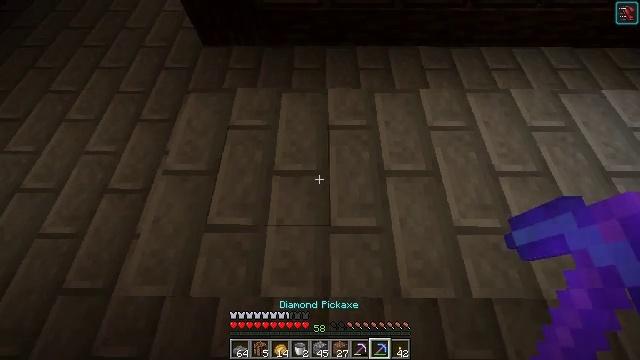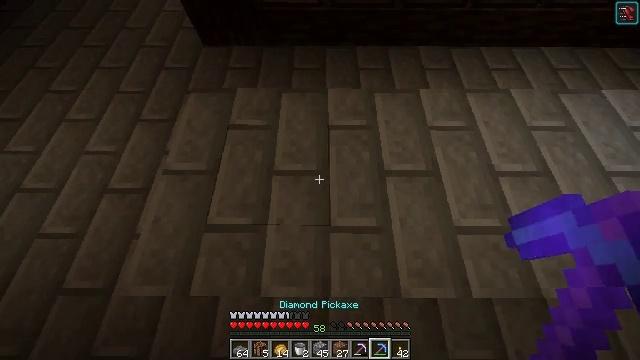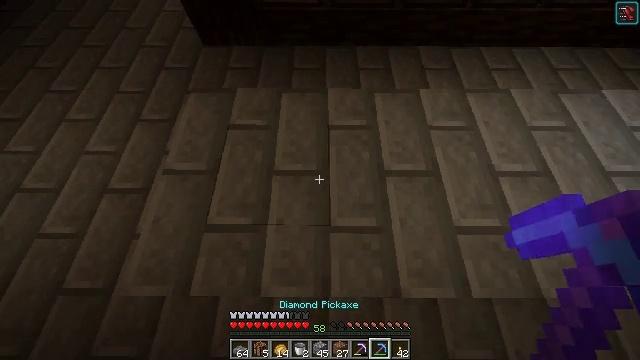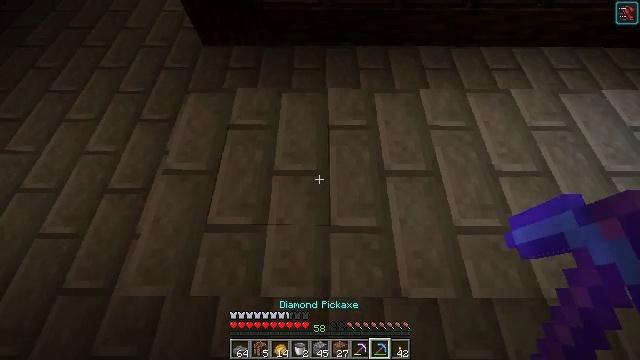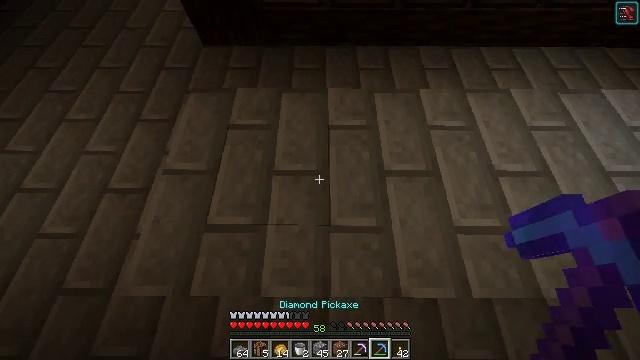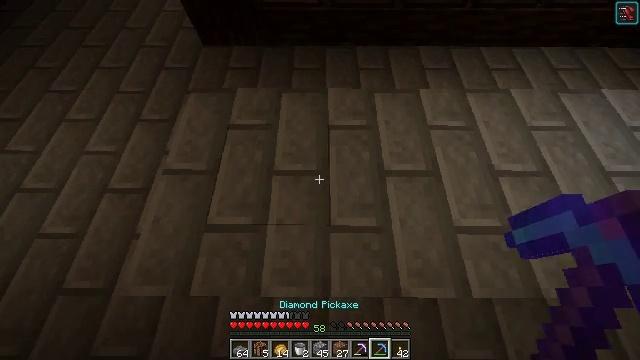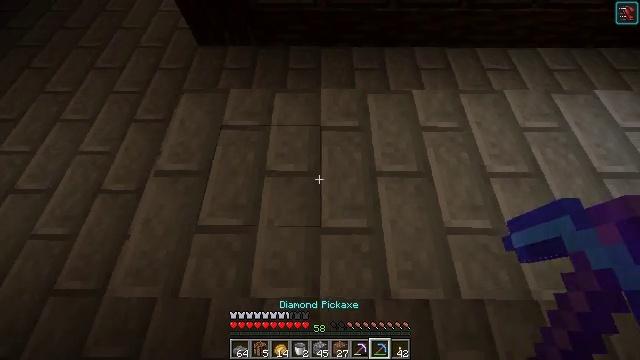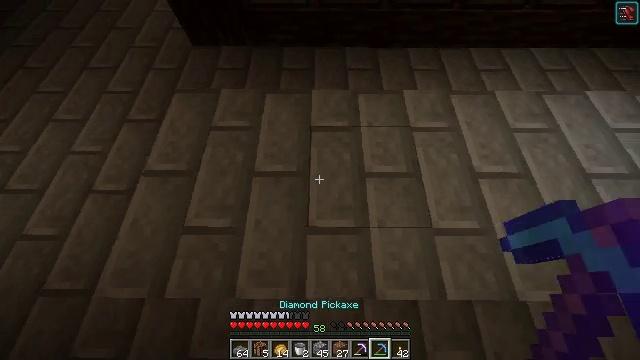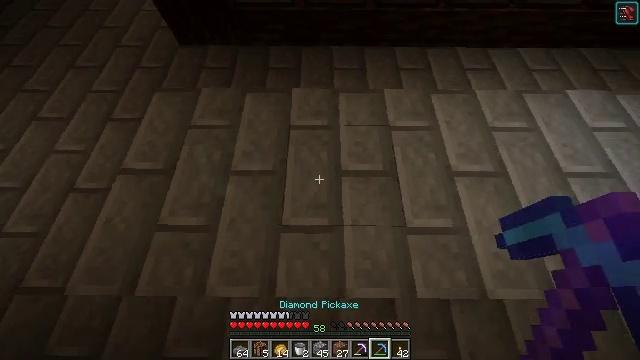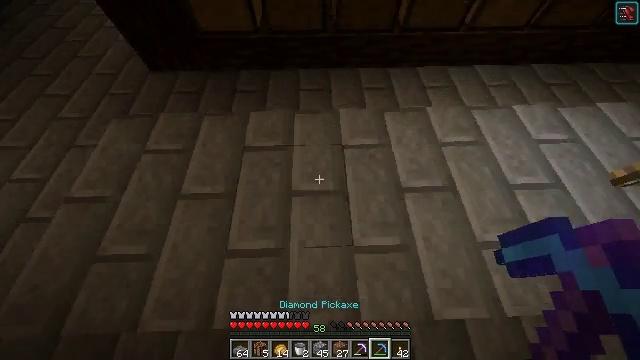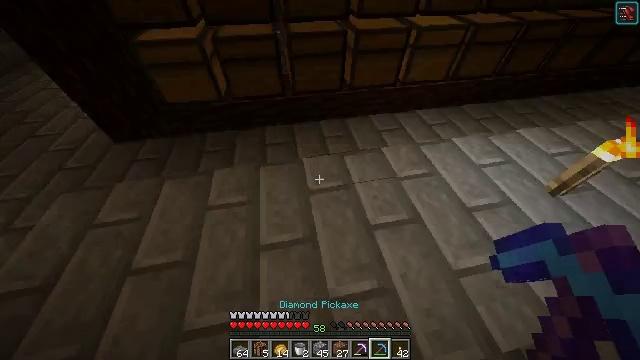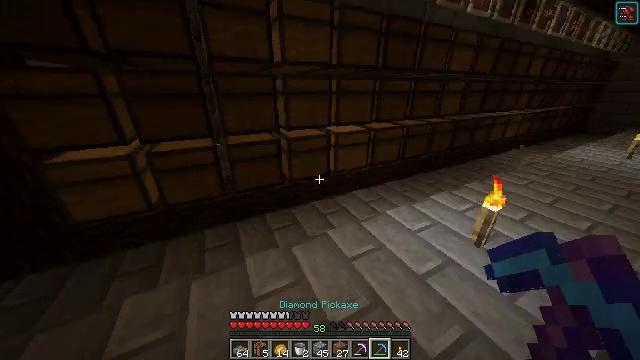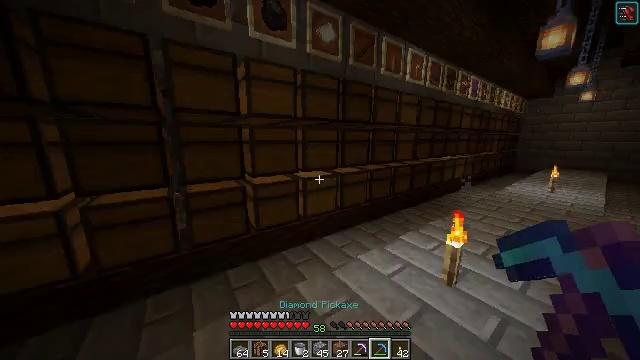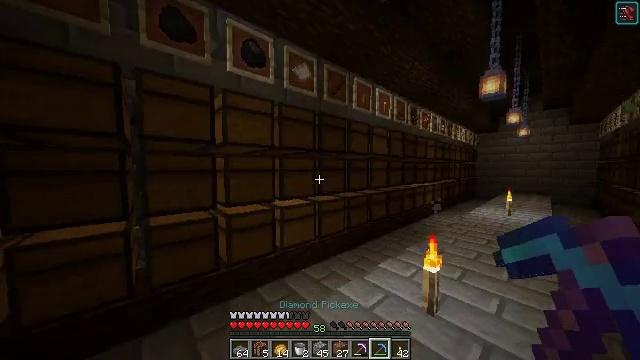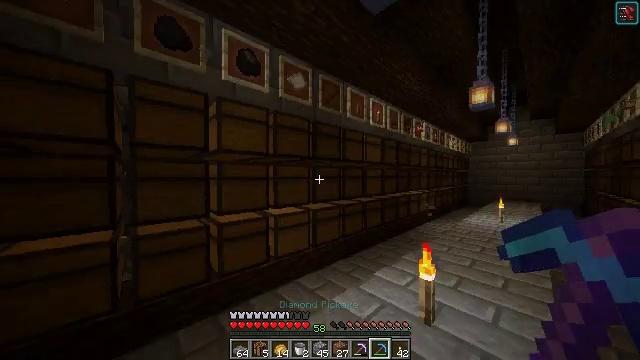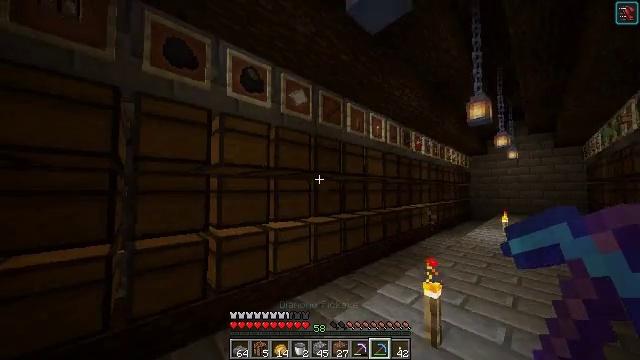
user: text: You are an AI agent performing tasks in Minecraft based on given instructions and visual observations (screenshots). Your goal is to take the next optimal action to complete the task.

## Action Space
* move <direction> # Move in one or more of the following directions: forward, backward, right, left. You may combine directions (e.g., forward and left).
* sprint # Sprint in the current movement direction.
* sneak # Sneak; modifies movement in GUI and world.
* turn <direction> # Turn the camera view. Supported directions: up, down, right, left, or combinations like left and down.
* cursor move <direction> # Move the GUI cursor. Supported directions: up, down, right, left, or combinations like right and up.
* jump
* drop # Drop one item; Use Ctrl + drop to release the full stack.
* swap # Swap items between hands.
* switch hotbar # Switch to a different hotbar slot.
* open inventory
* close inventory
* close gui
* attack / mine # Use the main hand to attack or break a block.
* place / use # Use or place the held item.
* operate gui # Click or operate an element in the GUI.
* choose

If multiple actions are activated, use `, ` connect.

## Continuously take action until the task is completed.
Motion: motion action
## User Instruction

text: Break the torch to collect it.
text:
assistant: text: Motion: no_op
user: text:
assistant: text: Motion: no_op
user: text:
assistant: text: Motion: no_op
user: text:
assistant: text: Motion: no_op
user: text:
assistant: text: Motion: no_op
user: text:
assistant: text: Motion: move right
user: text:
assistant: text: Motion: move right
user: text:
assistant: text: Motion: move right
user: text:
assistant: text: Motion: move right, turn right and up
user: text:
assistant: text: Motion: turn right and up
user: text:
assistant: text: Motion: turn right and up
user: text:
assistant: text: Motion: turn right and up
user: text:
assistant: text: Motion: turn right and up
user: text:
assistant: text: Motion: turn right and up
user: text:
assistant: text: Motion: turn up
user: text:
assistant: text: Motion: turn left and up
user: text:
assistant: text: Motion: turn left and up
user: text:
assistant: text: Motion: turn left and up
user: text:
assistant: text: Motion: turn left and up
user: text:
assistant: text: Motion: turn left and up
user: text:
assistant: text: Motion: turn left and up
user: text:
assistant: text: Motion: no_op
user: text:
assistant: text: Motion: no_op
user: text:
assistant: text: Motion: no_op
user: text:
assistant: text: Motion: no_op
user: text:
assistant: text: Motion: no_op
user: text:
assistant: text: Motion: no_op
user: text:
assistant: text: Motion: no_op
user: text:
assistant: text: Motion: turn right and down
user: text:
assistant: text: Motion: turn right and down